Field crop: tomato
Growth stage: 2
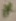
Species: solanum